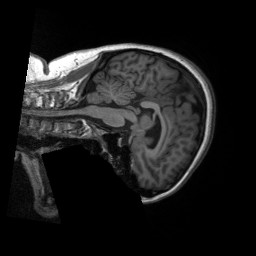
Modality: T1w
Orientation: sagittal
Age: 21
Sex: female
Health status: healthy
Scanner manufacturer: siemens
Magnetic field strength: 3 T
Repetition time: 2.3 s
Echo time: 0.00229 s